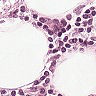
Metastatic tissue present: no